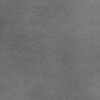
Label: dusty